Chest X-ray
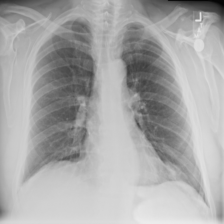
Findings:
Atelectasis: negative
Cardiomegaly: negative
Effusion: negative
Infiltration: negative
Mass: negative
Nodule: negative
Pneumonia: negative
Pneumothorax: negative
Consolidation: negative
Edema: negative
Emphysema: negative
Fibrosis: negative
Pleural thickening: negative
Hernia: negative